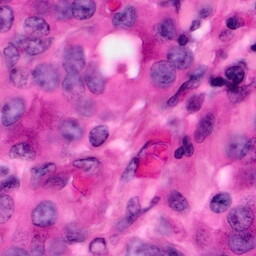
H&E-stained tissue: Pancreatic